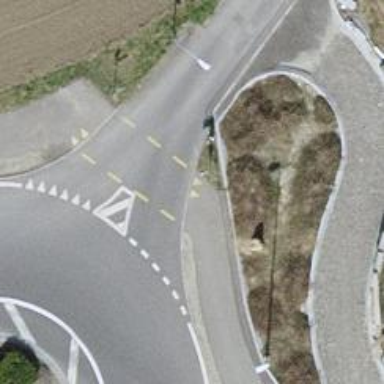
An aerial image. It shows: Uncontrolled road crossing.